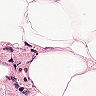
Metastatic tissue present: no